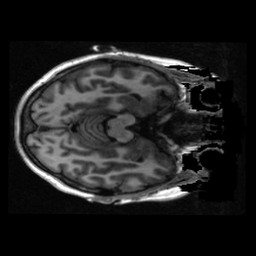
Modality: T1w
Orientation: axial